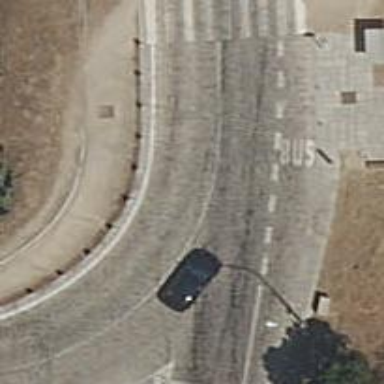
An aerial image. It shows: Unclassified road with cobblestone surface.